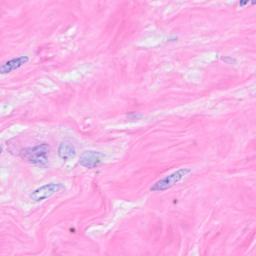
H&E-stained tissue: Breast